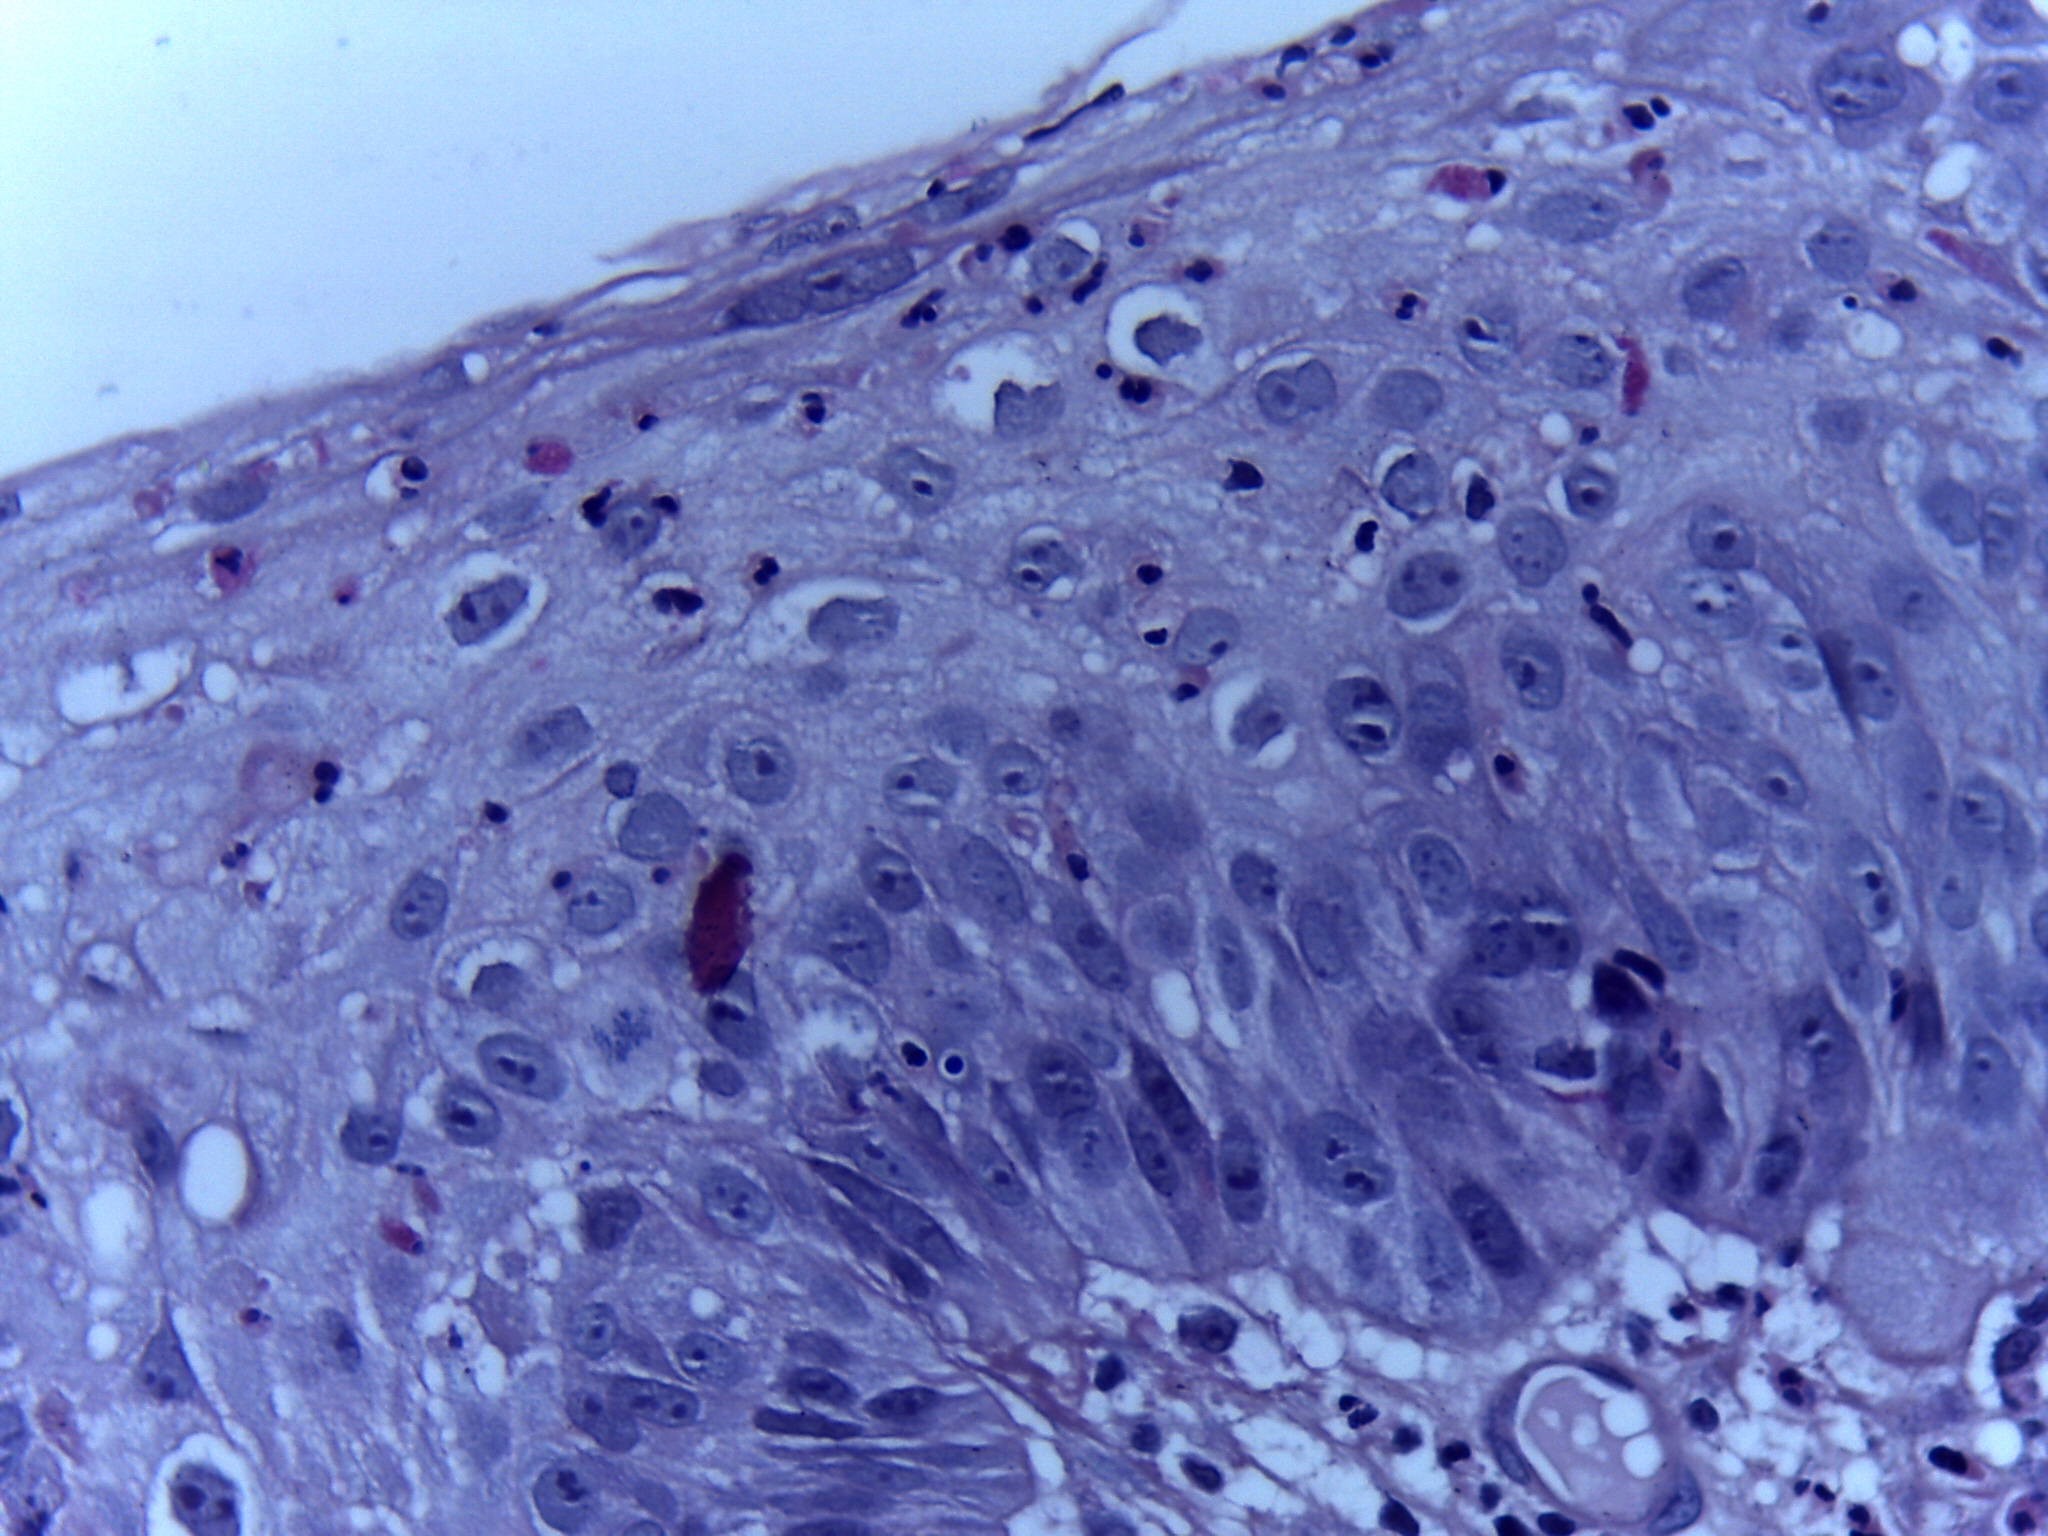
Diagnosis: OSCC